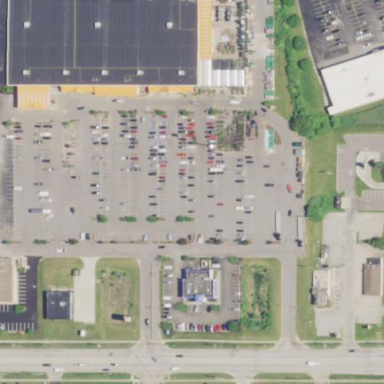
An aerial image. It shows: Retail area.